Field crop: maize
Growth stage: 1
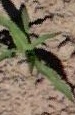
Species: maize